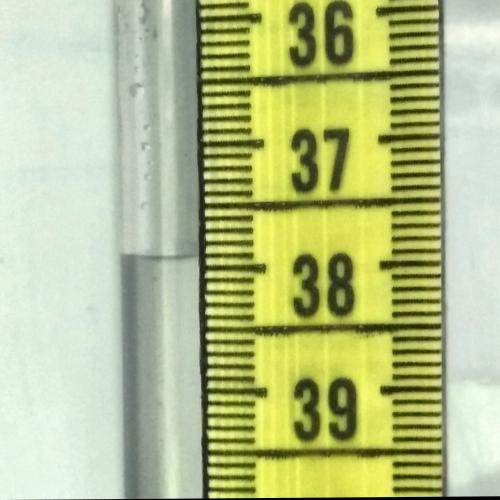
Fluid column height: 37.9 cm